Question: I want to highlight the area between 2 lines in Altair.

I tried to look if
the solution is using 'mark_area()' but I can't find how to specify the low limit with data.
my data (few lines) :
'''
index created pct_pl_transit pct_pl_transit_max
0 1970-01-01 00:00:00 49.627697 60.056873
2 1970-01-01 01:00:00 43.800967 55.301460
4 1970-01-01 02:00:00 41.440480 49.757740
6 1970-01-01 03:00:00 37.879753 40.352226
8 1970-01-01 04:00:00 36.691287 19.429075
'''
my chart :
'''
base=alt.Chart(lien_traf_gest_traf_lapi).encode(x=alt.X('created', axis=alt.Axis(title='Heure', format='%Hh%M')))
line_pct_pl_lapi=base.mark_line(color='blue').encode(y=alt.Y('pct_pl_transit:Q', axis=alt.Axis(title='Nombre de PL SIREDO')))
line_pct_max=base.mark_line().encode(y='pct_pl_transit_max')
line_pct_max+line_pct_pl_lapi
'''
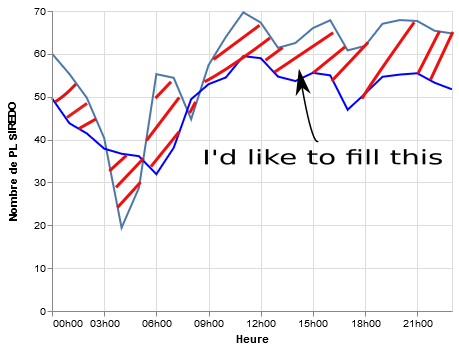
Answer: You can use the 'y' and 'y2' encodings with 'mark_area()' to fill the area between the two values. For example:
'''
import altair as alt
import pandas as pd
df = pd.DataFrame({
'x': range(5),
'ymin': [1, 3, 2, 4, 5],
'ymax': [2, 1, 3, 6, 4]
})
alt.Chart(df).mark_area().encode(
x='x:Q',
y='ymin:Q',
y2='ymax:Q'
)
'''
<URL>